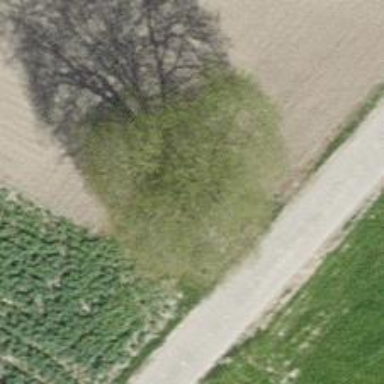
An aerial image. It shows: Deciduous broadleaved tree.